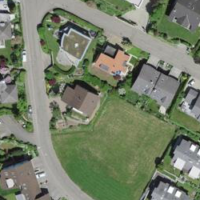
EUNIS habitat code: 54
Species observed at this site:
Fagopyrum esculentum